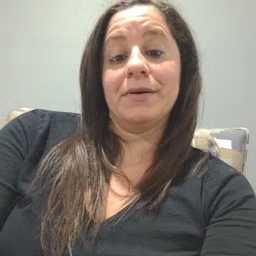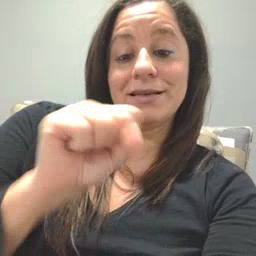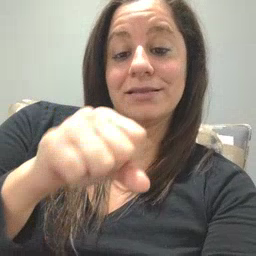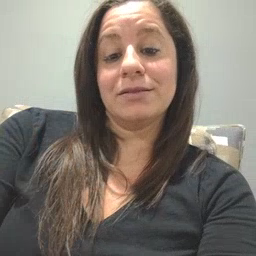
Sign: yes